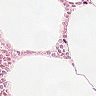
Metastatic tissue present: no